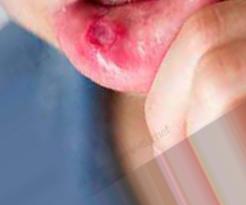
Condition: Mouth Ulcer